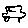
Label: car